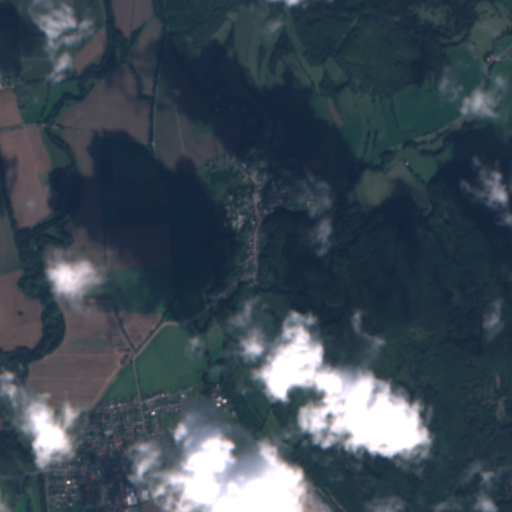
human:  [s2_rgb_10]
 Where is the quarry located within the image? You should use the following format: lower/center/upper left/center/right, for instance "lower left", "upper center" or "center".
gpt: The quarry is located in the lower right of the image.
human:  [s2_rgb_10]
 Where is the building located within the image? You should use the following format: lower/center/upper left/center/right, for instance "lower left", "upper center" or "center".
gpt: There is no building in the image.